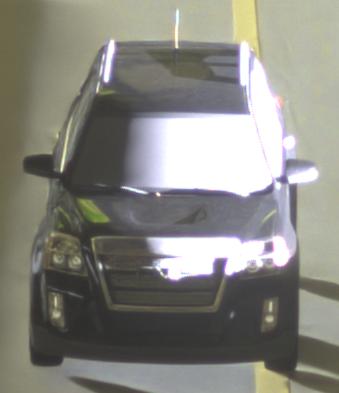
Make: GMC
Model: Terrain
Detailed model: Gen. 1
Model produced from: 2009
Model produced until: 2017
Doors: 5
Color: black
Road condition: dry road
Daytime: night
Contrast: high contrast